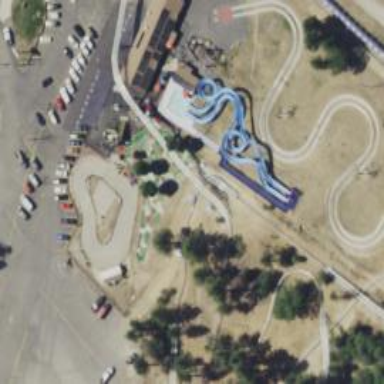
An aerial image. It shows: Water slide attraction.